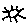
Label: sun